Aerial crown-view tile of a tropical tree (Barro Colorado Island, Panama), acquired 20250715:
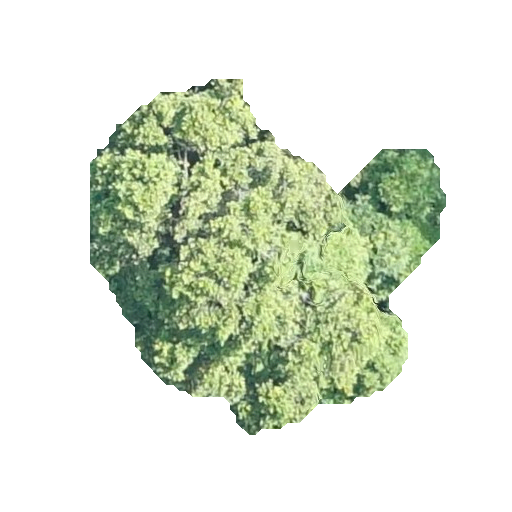
Species: Poulsenia armata
GBIF accepted scientific name: Poulsenia armata
Crown area: 122.653 m²